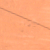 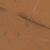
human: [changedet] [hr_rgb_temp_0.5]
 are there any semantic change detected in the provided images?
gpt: A roundabout was built along the road.